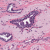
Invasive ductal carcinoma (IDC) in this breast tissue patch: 1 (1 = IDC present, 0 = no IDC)